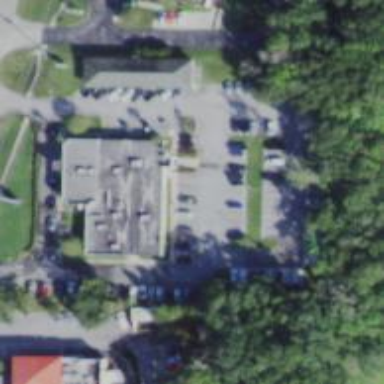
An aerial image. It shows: Healthcare clinic.